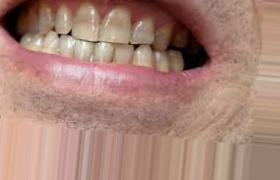
Condition: Tooth Discoloration